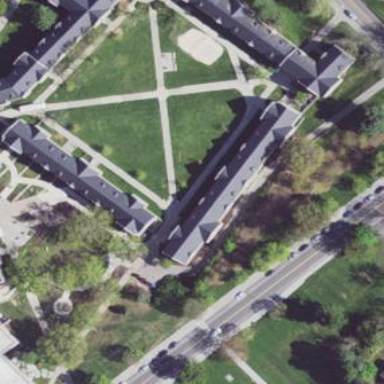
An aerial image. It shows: Dormitory building.